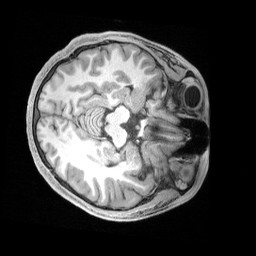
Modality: T1w
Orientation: axial
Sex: male
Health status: ill
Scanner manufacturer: siemens
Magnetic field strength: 3 T
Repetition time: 2.4 s
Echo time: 0.00201 s